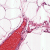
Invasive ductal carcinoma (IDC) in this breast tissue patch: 0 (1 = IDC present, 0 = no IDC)